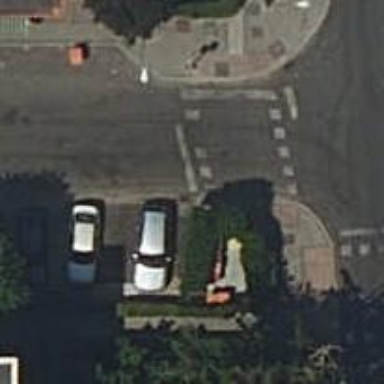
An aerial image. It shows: Road crossing with traffic signals.